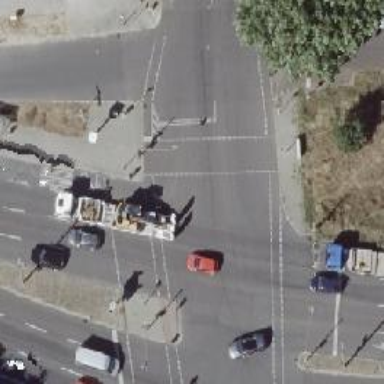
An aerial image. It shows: Road crossing with traffic signals.